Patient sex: M
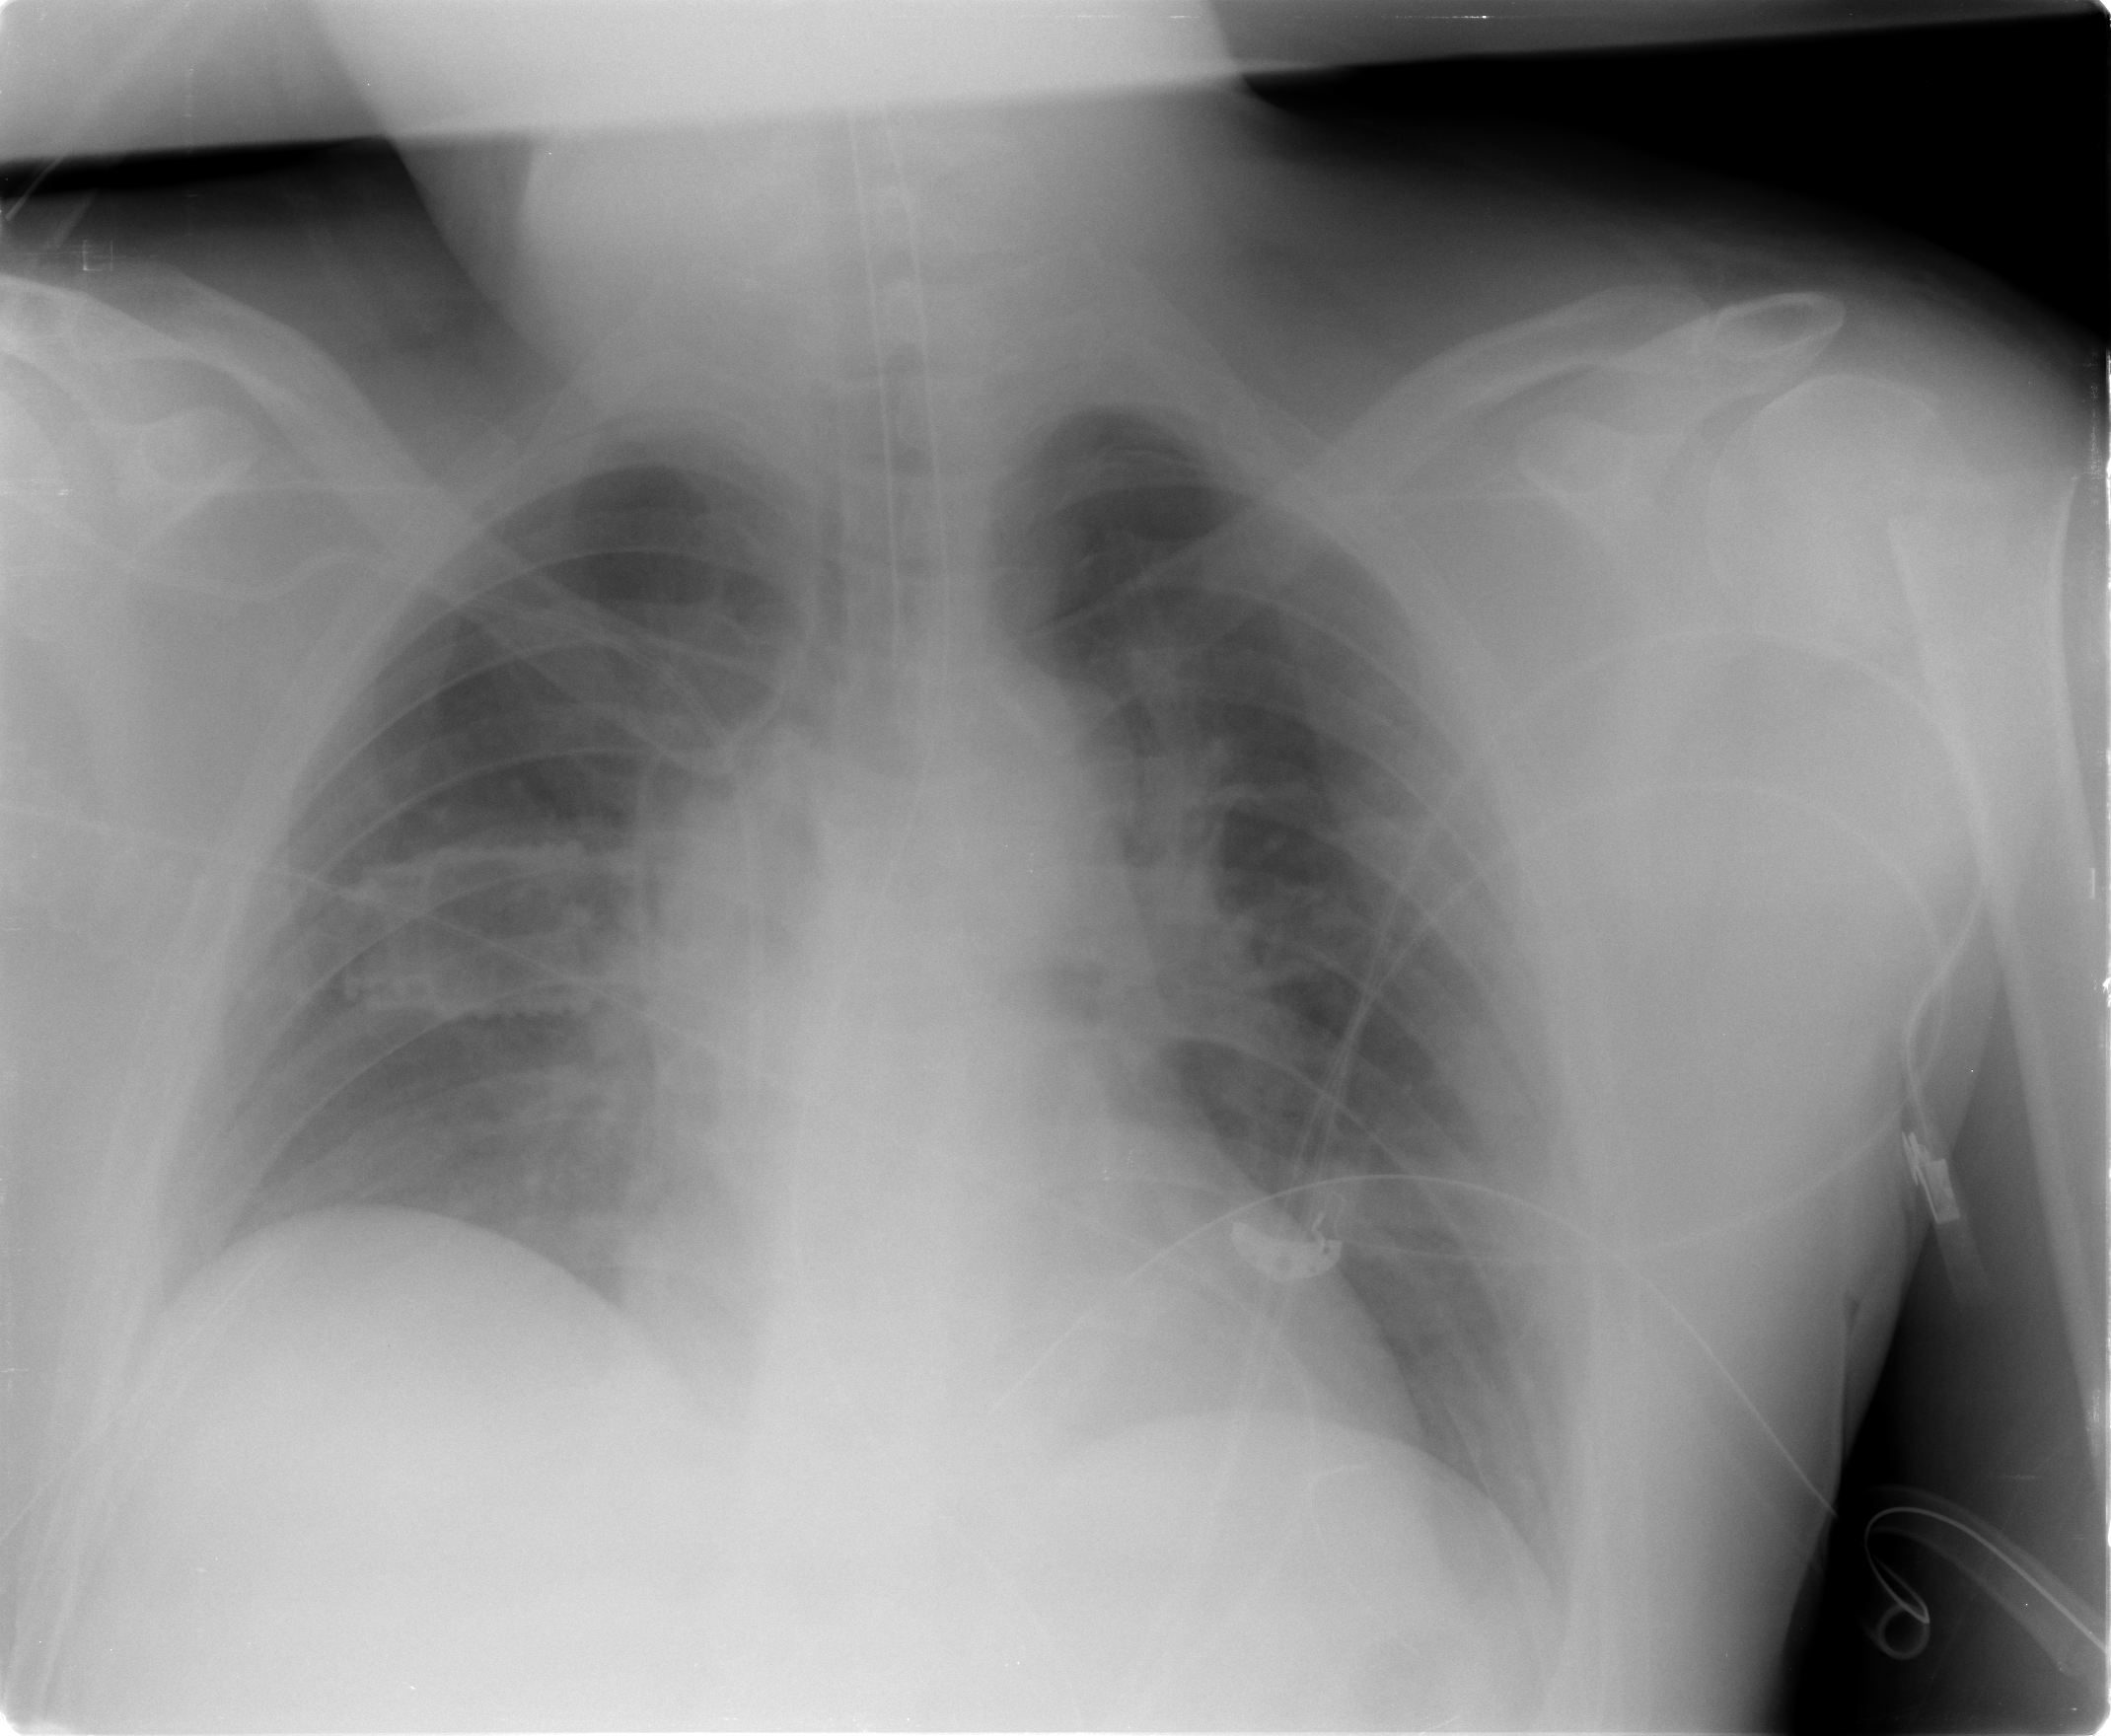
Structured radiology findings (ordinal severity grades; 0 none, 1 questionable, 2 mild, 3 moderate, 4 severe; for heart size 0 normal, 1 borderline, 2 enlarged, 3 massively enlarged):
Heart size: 0
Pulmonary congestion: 2
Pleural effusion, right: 0
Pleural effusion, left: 0
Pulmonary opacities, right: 0
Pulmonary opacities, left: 0
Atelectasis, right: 0
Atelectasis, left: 0